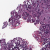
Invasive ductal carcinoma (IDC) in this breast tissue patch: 0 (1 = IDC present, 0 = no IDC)